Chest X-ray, PA view. Patient: 35 years old, sex F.
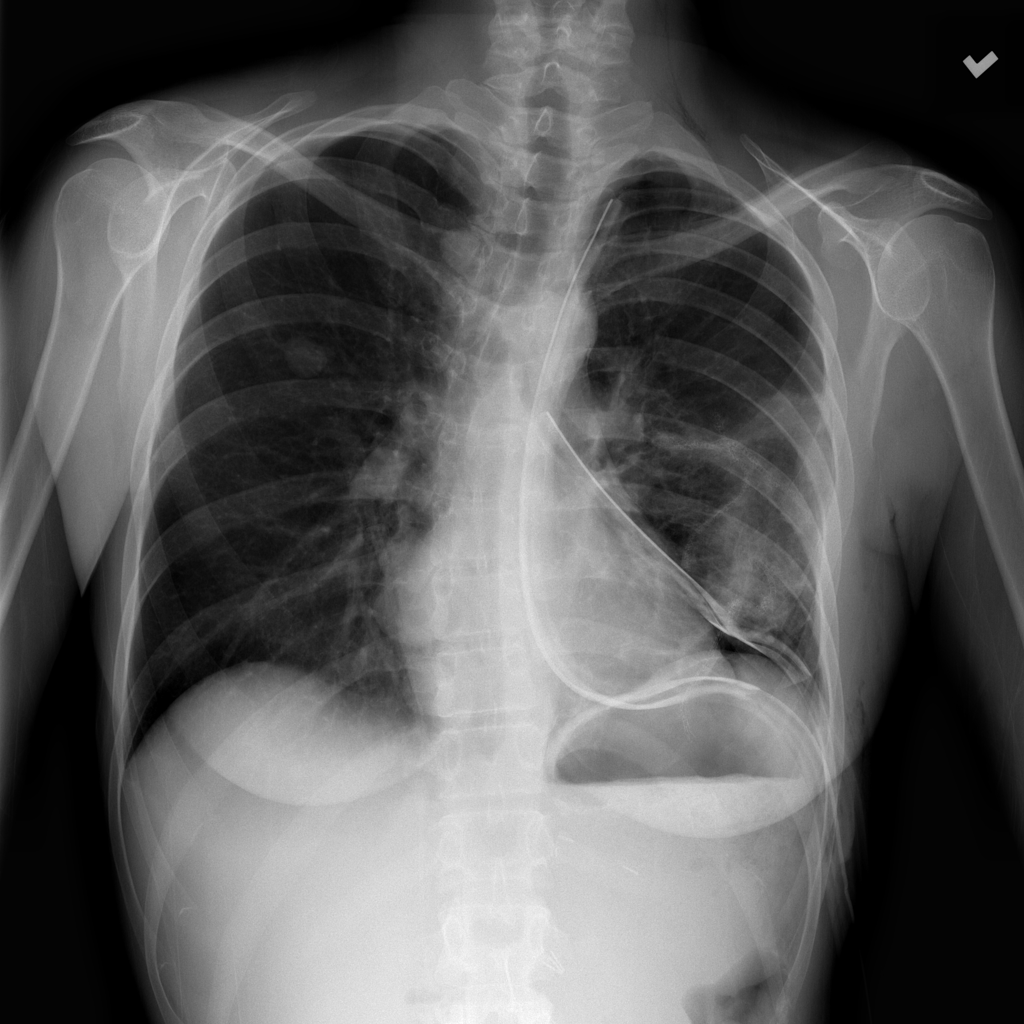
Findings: Pneumothorax